Aerial crown-view tile of a tropical tree (Barro Colorado Island, Panama), acquired 20240813:
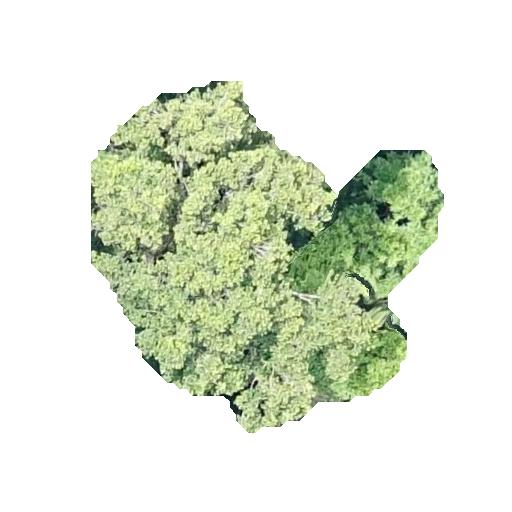
Species: Poulsenia armata
GBIF accepted scientific name: Poulsenia armata
Crown area: 122.653 m²